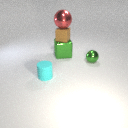
large red metal sphere above large green metal cube